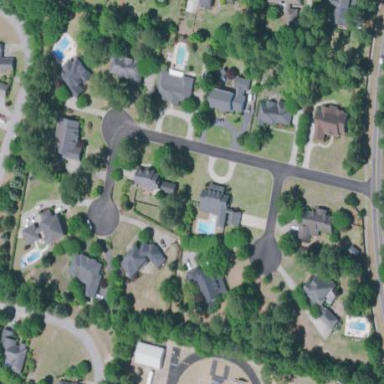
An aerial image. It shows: Residential area consisting of single-family homes in subdivision.